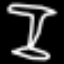
Label: hourglass